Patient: sex F, age 36
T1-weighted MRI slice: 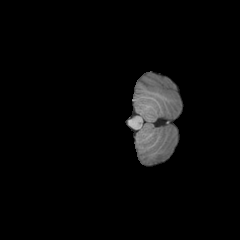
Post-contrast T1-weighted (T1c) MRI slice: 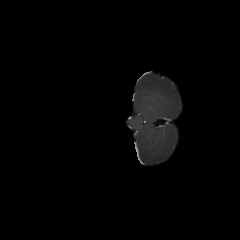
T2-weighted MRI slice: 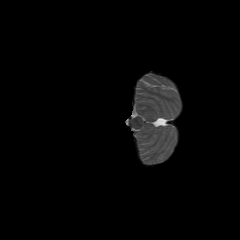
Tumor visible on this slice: no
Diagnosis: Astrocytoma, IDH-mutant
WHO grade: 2